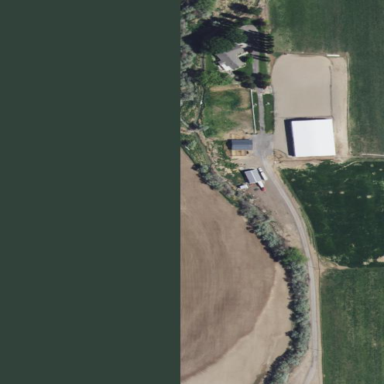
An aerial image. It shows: Farmyard area.